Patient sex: M
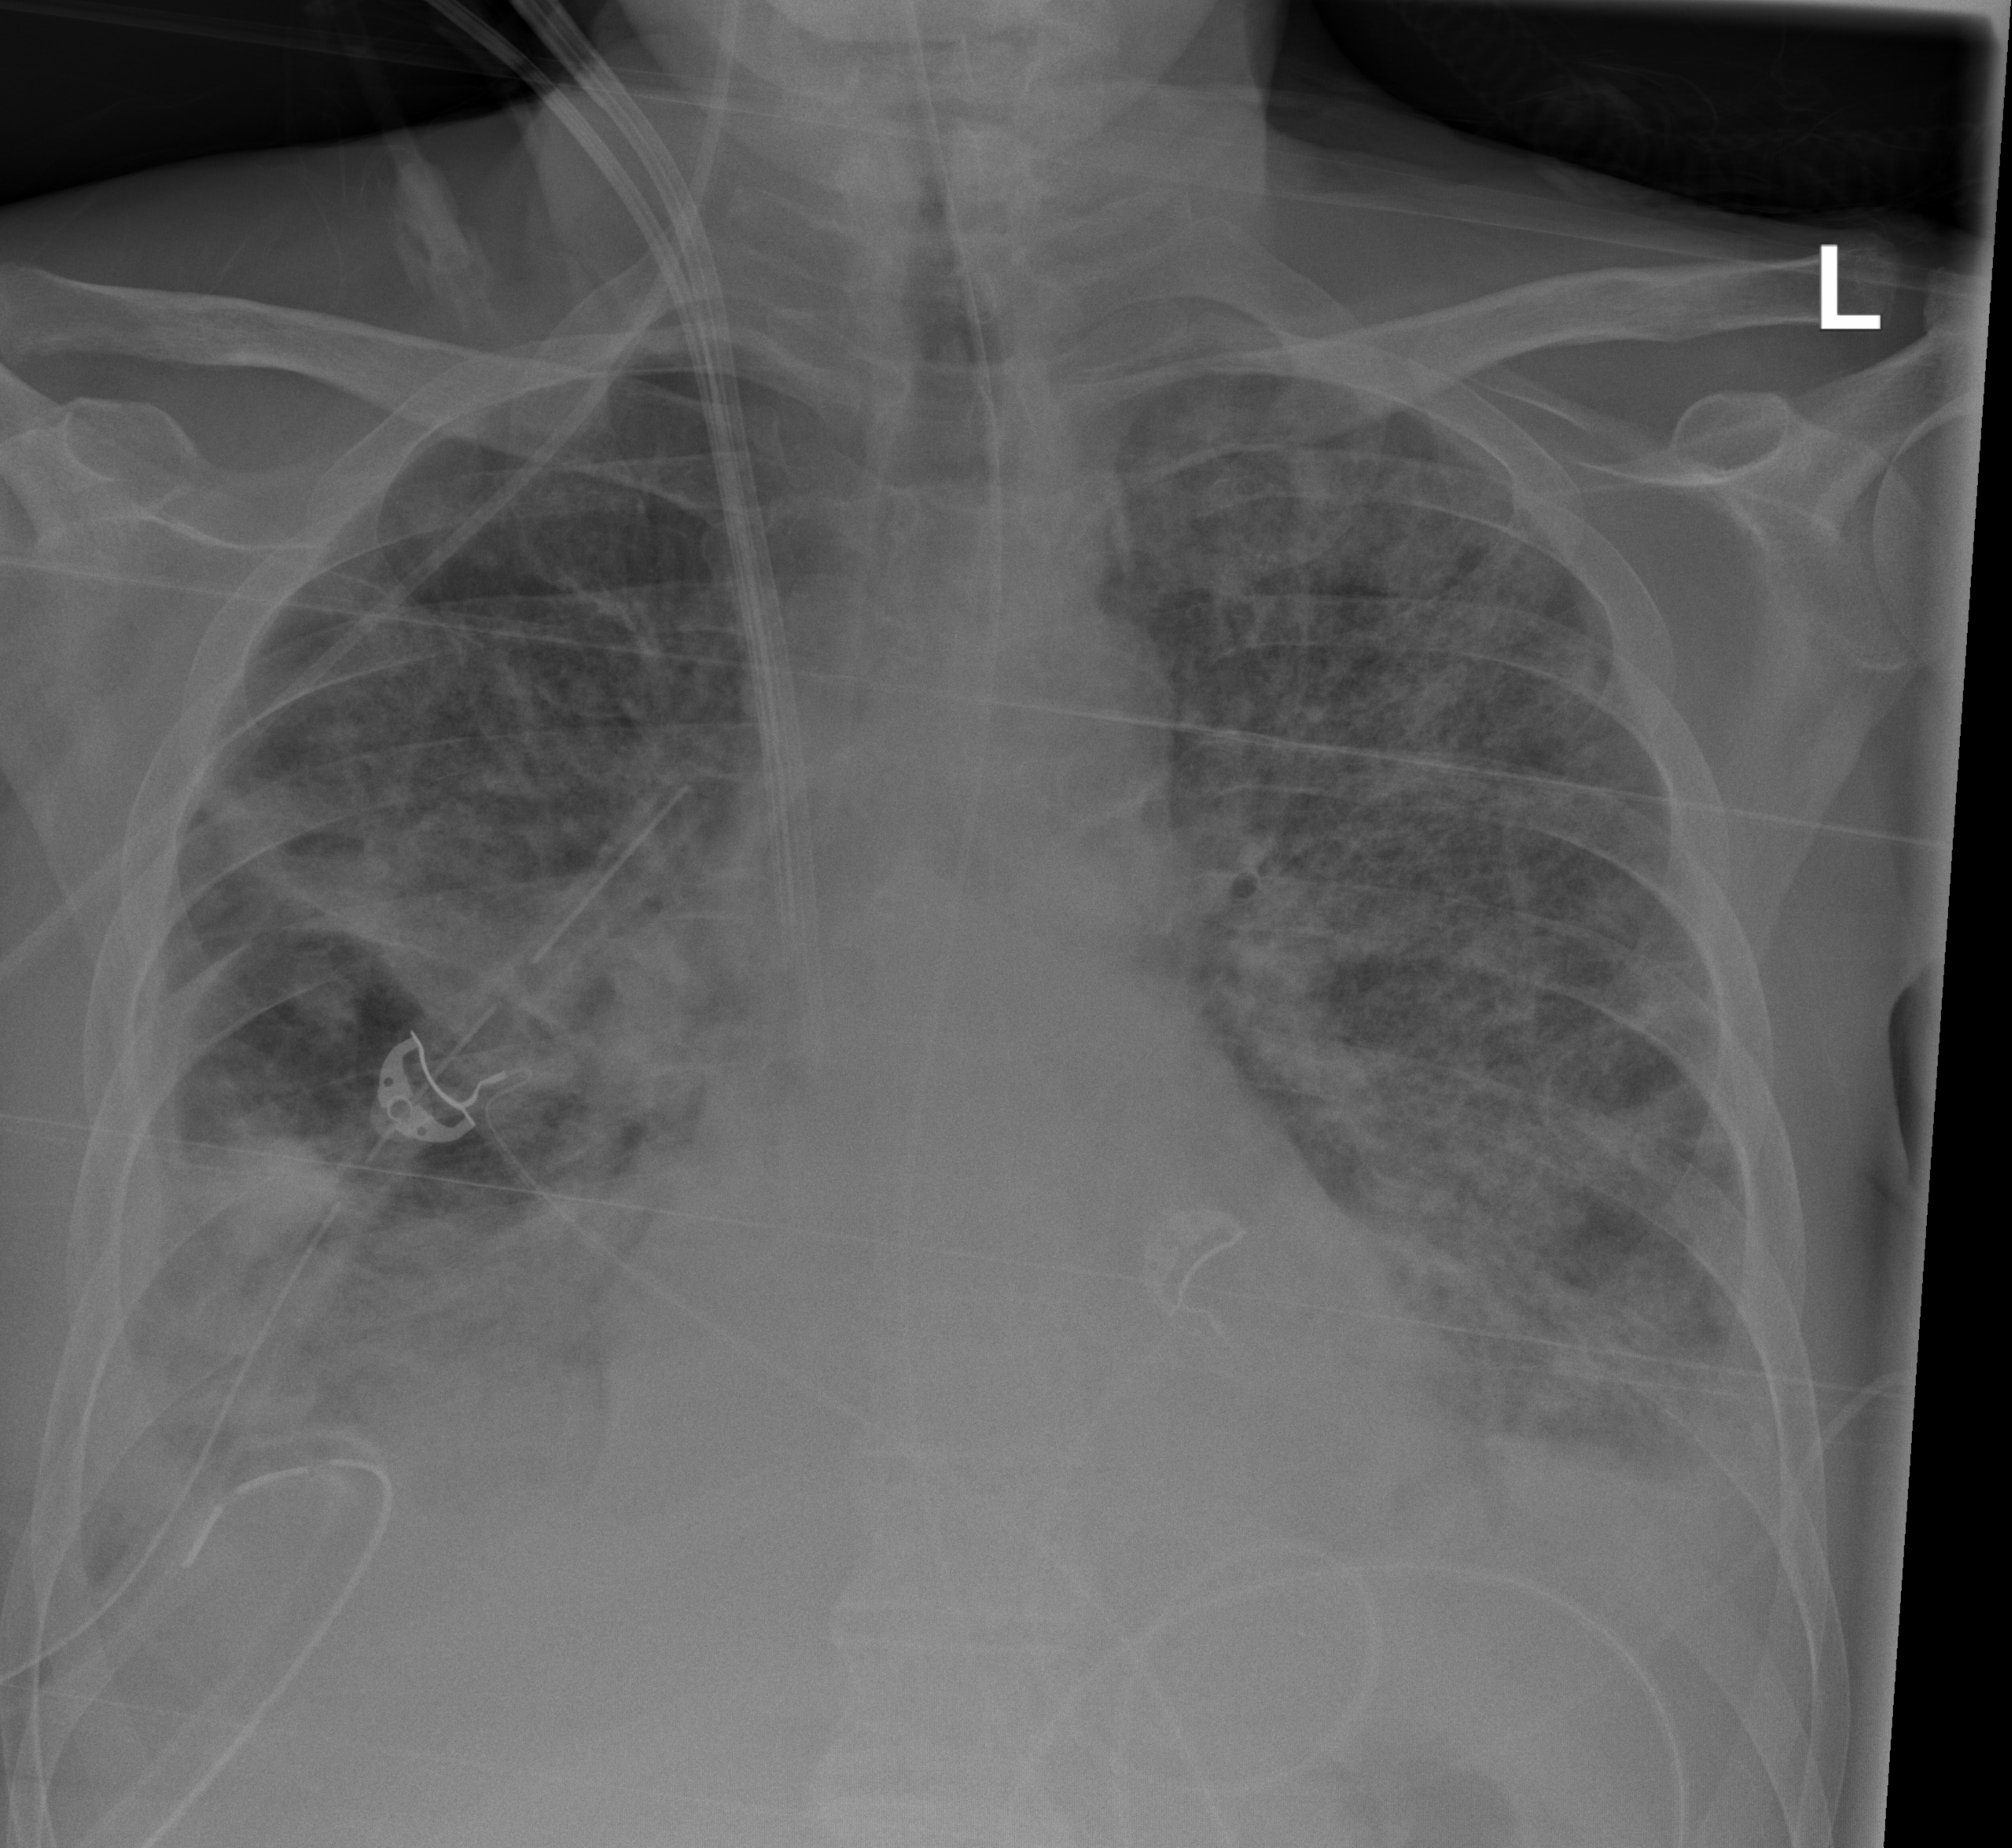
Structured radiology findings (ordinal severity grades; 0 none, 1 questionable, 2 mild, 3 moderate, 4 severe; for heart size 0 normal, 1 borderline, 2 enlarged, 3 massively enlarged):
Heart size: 1
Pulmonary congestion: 2
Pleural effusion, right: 3
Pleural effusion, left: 3
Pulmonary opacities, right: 3
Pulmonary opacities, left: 3
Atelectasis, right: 3
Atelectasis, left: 2